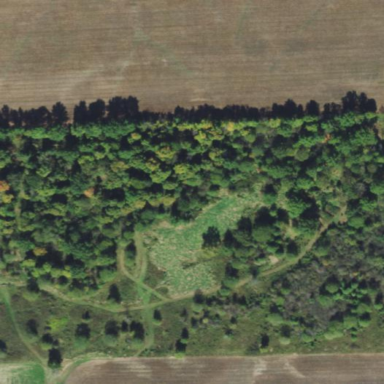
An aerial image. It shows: Deciduous broadleaved woodland.